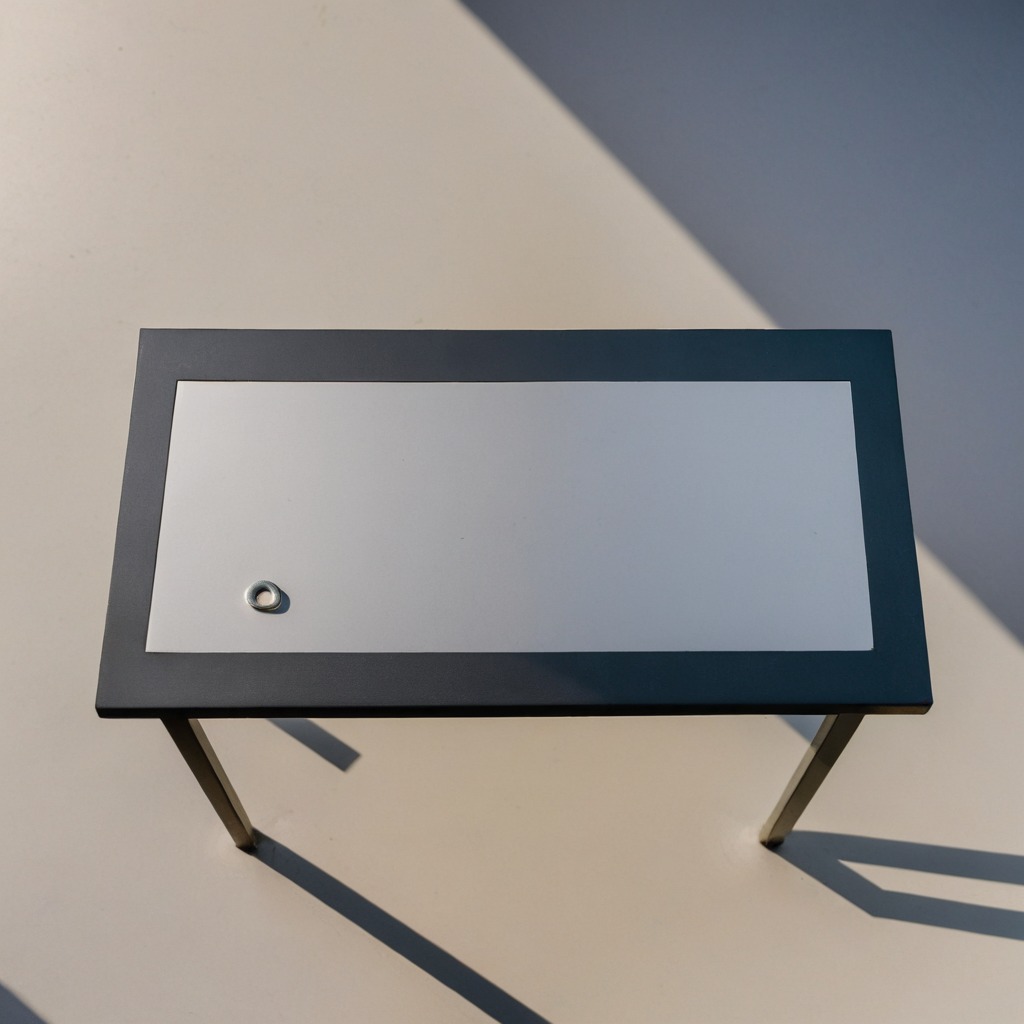
A flat metal washer lies on the table.